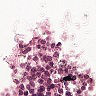
Metastatic tissue present: no